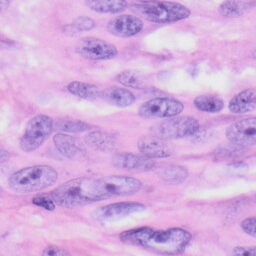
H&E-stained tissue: Skin